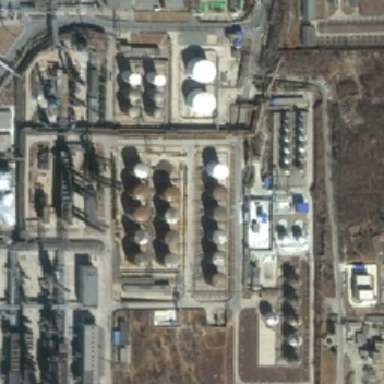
The green grass is surrounded by a red track .